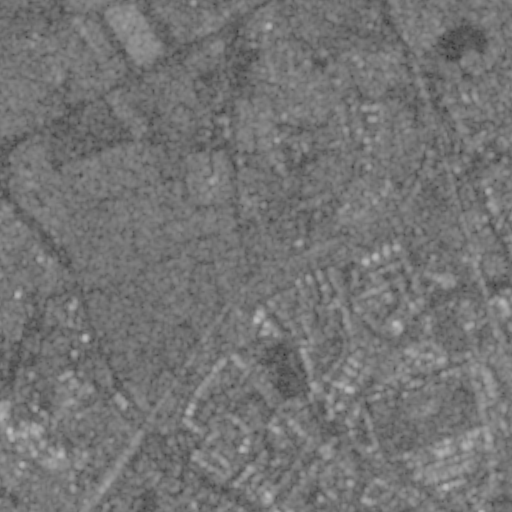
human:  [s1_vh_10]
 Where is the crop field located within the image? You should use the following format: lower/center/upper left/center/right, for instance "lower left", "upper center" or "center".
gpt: The crop field is located in the upper left of the image.
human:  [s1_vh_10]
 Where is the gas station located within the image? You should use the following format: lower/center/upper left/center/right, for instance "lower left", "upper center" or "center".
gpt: The gas station is located in the lower left of the image.
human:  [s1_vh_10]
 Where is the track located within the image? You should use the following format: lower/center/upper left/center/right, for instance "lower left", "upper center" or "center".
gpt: The track is located in the lower center of the image.
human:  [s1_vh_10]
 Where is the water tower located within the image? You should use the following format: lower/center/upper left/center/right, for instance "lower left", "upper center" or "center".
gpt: The water tower is located in the upper center of the image.
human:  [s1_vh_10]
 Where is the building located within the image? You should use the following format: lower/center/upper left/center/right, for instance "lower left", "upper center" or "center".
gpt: There is no building in the image.

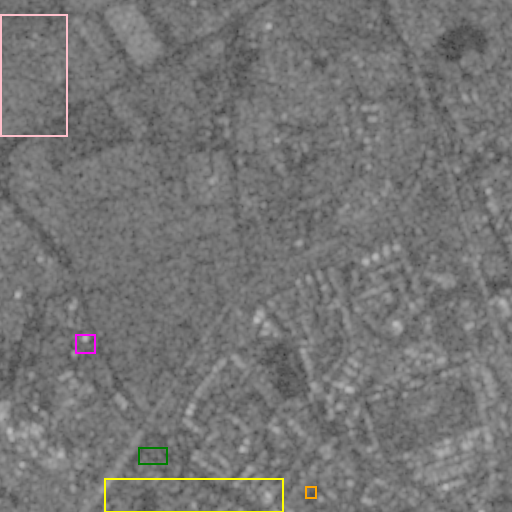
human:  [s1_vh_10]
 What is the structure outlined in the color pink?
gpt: The structure outlined in pink is a crop field.
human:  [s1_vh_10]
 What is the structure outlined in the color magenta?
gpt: The structure outlined in magenta is a gas station.
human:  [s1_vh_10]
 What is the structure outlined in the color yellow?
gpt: The structure outlined in yellow is a park.
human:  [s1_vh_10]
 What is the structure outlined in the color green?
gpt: The structure outlined in green is a parking lot.
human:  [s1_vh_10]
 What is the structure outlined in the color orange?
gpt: The structure outlined in orange is a track.
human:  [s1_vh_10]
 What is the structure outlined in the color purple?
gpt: There is no purple outline.